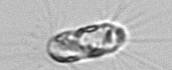
Label: Corethron_hystrix